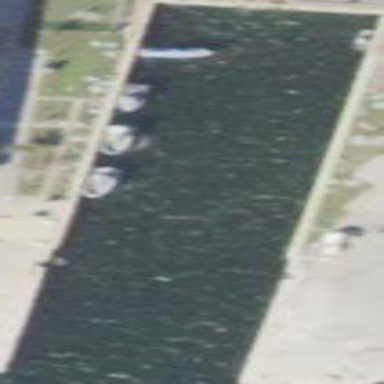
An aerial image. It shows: Dock located along the waterway.